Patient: sex F, age 36
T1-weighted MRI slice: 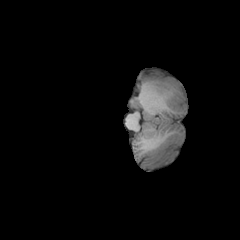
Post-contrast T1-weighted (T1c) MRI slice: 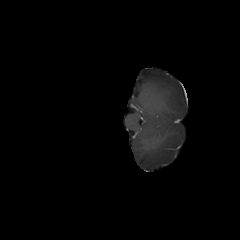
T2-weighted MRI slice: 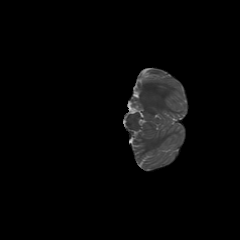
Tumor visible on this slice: no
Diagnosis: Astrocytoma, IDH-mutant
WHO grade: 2